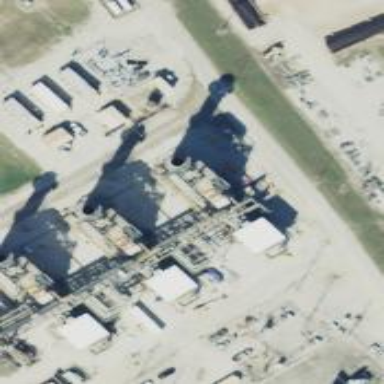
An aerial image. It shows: Gas turbine generator powered by gas.